Question: I am trying to add controls to a page where previously it was read-only. The environment is:
- - - -
'''
sb.Append(" <td width="75%">"); lc3 = new LiteralControl(sb.ToString()); Controls.Add(lc3); TextBox JDHFTxt = new TextBox(); JDHFTxt.ID = "txtJDHF"; JDHFTxt.Enabled = true; JDHFTxt.Value = ConvertToAllocation(DrACE["SPRAmount"].ToString()); Controls.Add(JDHFTxt); sb = new StringBuilder();
sb.Append("</td>");
'''
'''
sb.Append(" <td class="rowText" width="75%">" + ConvertToAllocation(DrACE["SPRAmount"].ToString()) + "</td>");
'''
'''
sb.Append(" <tr class="row2">");
sb.Append(" <td class="rowTextLeft" width="25%">SPR/JDHF Allotment:</td>");
sb.Append(" <td class="rowText" width="75%">" + ConvertToAllocation(DrACE["SPRAmount"].ToString()) + "</td>");
sb.Append(" </tr>");
'''
- Error 35; 'System.Web.UI.WebControls.TextBox' does not contain a
definition for 'Value' and no extension method 'Value' accepting a
first argument of type 'System.Web.UI.WebControls.TextBox' could be
found (are you missing a using directive or an assembly reference?)- Error 32; The name 'lc3' does not exist in the current context- Error 33; The name 'lc3' does not exist in the current context
'''
using System;
using System.ComponentModel;
using System.Web;
using System.Web.UI;
using System.Web.UI.WebControls;
using System.Web.UI.WebControls.WebParts;
using Microsoft.SharePoint;
using Microsoft.SharePoint.WebControls;
//Data Controls
using System.Runtime.InteropServices;
using System.Data;
using System.Collections.Specialized;
using System.Data.SqlClient;
using IDE_Utility.DBConnection;
using IDE_Utility.ErrorLogging;
using System.Text;
namespace GIK30.ACEAllocation30
{
[ToolboxItemAttribute(false)]
public class ACEAllocation30 : WebPart
{
private bool _error = false;
private string _myProperty = null;
private Label m_lblMsg;
private Button m_NewAllocation_Button;
private HttpResponse Response = HttpContext.Current.Response;
[Personalizable(PersonalizationScope.Shared)]
[WebBrowsable(true)]
[System.ComponentModel.Category("My Property Group")]
[WebDisplayName("MyProperty")]
[WebDescription("Meaningless Property")]
public string MyProperty
{
get
{
if (_myProperty == null)
{
_myProperty = "";
}
return _myProperty;
}
set
{
_myProperty = value;
}
}
public ACEAllocation30()
{
this.ExportMode = WebPartExportMode.All;
}
/// <summary>
/// Create all your controls here for rendering.
/// Try to avoid using the RenderWebPart() method.
/// </summary>
protected override void CreateChildControls()
{
if (!_error)
{
SPSite site = SPContext.Current.Site;
DataSet DsAllocation = new DataSet();
DataView DvAllocation = null;
DataSet DsACE = new DataSet();
DataRow DrACE;
int ACEID = 0;
if (site != null)
{
using (SPWeb web = site.OpenWeb())
{
try
{
int.TryParse(Page.Request["ACEID"], out ACEID);
int UserID = GIK20_CodeLibrary.GetUserID(SPContext.Current.Web);
StringCollection Access = GIK20_CodeLibrary.GetUserAccessForACE(UserID, ACEID);
bool IsACEAdmin = GIK20_CodeLibrary.IsUserACEAdmin(Access);
bool IsContracts = GIK20_CodeLibrary.IsUserAllocationSpecialist(Access);
// Make sure the ACE exists first
Boolean IsACE = false;
SqlParameter sqlParamACEID = new SqlParameter();
sqlParamACEID.ParameterName = "@aceid";
sqlParamACEID.DbType = DbType.Int32;
sqlParamACEID.Value = ACEID;
SqlParameter[] sqlParams = new SqlParameter[]
{
sqlParamACEID
};
try
{
DsACE = DBConnection.GetDataSet("getAceInfo", CommandType.StoredProcedure, sqlParams);
}
catch (Exception ex)
{
HandleException(ex);
IDEErrLogging.LogError(new IDEException("ACE Allocation: Validate ACE: Error on Stored Procedure: getAceInfo", ex), true, false, SPContext.Current.Web);
}
if (DsACE != null)
{
if (DsACE.Tables[0].Rows.Count == 1)
IsACE = true;
}
if (IsACE)
{
base.CreateChildControls();
DrACE = DsACE.Tables[0].Rows[0];
//strSQL = "select * from ACE_Allocation where ACEID = " + ACEID.ToString();
try
{
sqlParamACEID = new SqlParameter();
sqlParamACEID.ParameterName = "@aceid";
sqlParamACEID.DbType = DbType.Int32;
sqlParamACEID.Value = ACEID;
sqlParams = new SqlParameter[]
{
sqlParamACEID
};
DsAllocation = DBConnection.GetDataSet("getACeAllocation", CommandType.StoredProcedure, sqlParams);
DvAllocation = DsAllocation.Tables[0].DefaultView;
DvAllocation.Sort = "FY, AllocationType";
}
catch (Exception ex)
{
HandleException(ex);
IDEErrLogging.LogError(new IDEException("ACE Allocation: Error on ACE Allocation Stored Procedure: getACeAllocation", ex), true, false, SPContext.Current.Web);
}
// Check to see if edit controls are enabled
Boolean enableStatus = false;
if (IsACEAdmin || IsContracts)
enableStatus = true;
//enableStatus = GIK20_CodeLibrary.CheckUserInGroup(myWeb, statusArray);
string AllocationAvail = "No";
if (DrACE["AllocationAVailable"].Equals(true))
{
AllocationAvail = "Yes";
}
StringBuilder sb = new StringBuilder();
sb.Append("<div class="border" style="width:700px">");
sb.Append(" <div class="partTitle" >");
sb.Append(" <table cellspacing="0" cellpadding="0" height="25px" width="100%">");
sb.Append(" <tr>");
sb.Append(" <td class="partTitleText">ACE ALLOCATION</td>");
sb.Append(" </tr>");
sb.Append(" </table>");
sb.Append(" </div>");
sb.Append(" <div class="columnHeader">");
sb.Append(" <table cellspacing="0" cellpadding="0" height="25px" width="100%">");
sb.Append(" <tr>");
sb.Append(" <td class="columnHeaderText" style="margin-top:5px;">Allocation Information</td>");
sb.Append(" </tr>");
sb.Append(" </table>");
sb.Append(" </div>");
sb.Append(" <div class="rows">");
sb.Append(" <table cellspacing="0" cellpadding="0" width="100%">");
sb.Append(" <tr class="row1">");
sb.Append(" <td class="rowTextLeft" width="25%">Allocation Available:</td>");
sb.Append(" <td class="rowText" width="75%">" + AllocationAvail + "</td>");
sb.Append(" </tr>");
sb.Append(" <tr class="row2">");
sb.Append(" <td class="rowTextLeft" width="25%">SPR/JDHF Allotment:</td>");
sb.Append(" <td class="rowText" width="75%">" + ConvertToAllocation(DrACE["SPRAmount"].ToString()) + "</td>");
sb.Append(" </tr>");
sb.Append(" <tr class="row1">");
sb.Append(" <td class="rowTextLeft" width="25%">SPR Source:</td>");
sb.Append(" <td class="rowText" width="75%">" + DrACE["SPRSource"] + "</td>");
sb.Append(" </tr>");
//sb.Append(" <tr class="row2">");
//sb.Append(" <td class="rowTextLeft" width="25%">TEV:</td>");
//sb.Append(" <td class="rowText" width="75%">" + ConvertToAllocation(DrACE["EstVal"].ToString()) + "</td>"); //); + DrACE["SPRSource"] + "</td>");
//sb.Append(" </tr>");
sb.Append(" <tr class="row2">");
sb.Append(" <td class="rowTextLeft" width="25%">Allocation Comments:</td>");
sb.Append(" <td class="rowText" width="75%">" + DrACE["AllocationComments"] + "</td>");
sb.Append(" </tr>");
sb.Append(" </table>");
sb.Append(" </div>");
sb.Append(" <div class="columnHeader">");
sb.Append(" <table cellspacing="0" cellpadding="0" height="25px" width="100%">");
sb.Append(" <tr>");
sb.Append(" <td class="rowTextTitle" width="21%">Type</td>");
sb.Append(" <td class="rowTextTitle" width="20%">Source</td>");
sb.Append(" <td class="rowTextTitle" width="20%">FY</td>");
sb.Append(" <td class="rowTextTitle" width="20%">$ Amount</td>");
sb.Append(" <td width="19%"></td>");
sb.Append(" </tr>");
sb.Append(" </table>");
sb.Append(" </div>");
sb.Append(" <div class="rows">");
sb.Append(" <table cellspacing="0" cellpadding="0" width="100%">");
if (DvAllocation != null)
{
Boolean row1 = true;
int i = 1;
LiteralControl lc2 = new LiteralControl();
foreach (DataRowView DvAllocationRow in DvAllocation)
{
if (row1)
{
sb.Append(" <tr class="row1">");
row1 = false;
}
else
{
sb.Append(" <tr class="row2">");
row1 = true;
}
sb.Append(" <td class="rowText" width="21%">" + DvAllocationRow["AllocationType"].ToString() + "</td>");
sb.Append(" <td class="rowText" width="20%">" + DvAllocationRow["AllocationSourceName"].ToString() + "</td>");
sb.Append(" <td class="rowText" width="20%">" + DvAllocationRow["FYTxt"].ToString() + "</td>");
sb.Append(" <td class="rowText" width="20%">" + ConvertToAllocation(DvAllocationRow["Amount"].ToString()) + "</td>");
string querystring = "?ACEID=" + DvAllocationRow["ACEID"].ToString() + "&ACEAllocationID=" + DvAllocationRow["ACE_AllocationID"].ToString();
if (enableStatus)
{
m_NewAllocation_Button = new Button();
m_NewAllocation_Button.Text = "Edit Allocation";
//m_NewAllocation_Button.Style = "font-size:8pt;font-family:Verdana,sans-serif";
//m_NewAllocation_Button.Width = 80;
//m_NewAllocation_Button.Height = 21;
m_NewAllocation_Button.CssClass = "plainButton";
m_NewAllocation_Button.ID = "NewAllocationButton" + i;
m_NewAllocation_Button.Attributes.Add("OnClick", "window.open('../_layouts/GIK30/EditAllocation.aspx" + querystring + "');");
//string[] statusArray = new string[] { "Owner", "SiteAdmin" };
m_NewAllocation_Button.Enabled = enableStatus;
//m_NewAllocation_Button.Visible = enableStatus;
sb.Append(" <td width="19%" align="right" style="padding-right:20px">");
lc2 = new LiteralControl(sb.ToString());
Controls.Add(lc2);
Controls.Add(m_NewAllocation_Button);
sb = new StringBuilder();
sb.Append("</td>");
}
else
sb.Append(" <td width="19%"></td>");
//sb.Append(" <td width="19%"><input TYPE="button" VALUE="Edit Allocation" style="font-size:8pt;font-family:Verdana,sans-serif" />");
sb.Append(" </td>");
sb.Append(" </tr>");
i++;
}
}
else
{
sb.Append(" <tr class="row1"><td class="rowText" width="100%">Error Reading from Database</td></tr>");
}
sb.Append(" </table>");
sb.Append(" </div>");
sb.Append(" <table cellspacing="0" cellpadding="0" style="margin-left:9px; margin-top:1px; margin-right:9px">");
sb.Append(" <tr class="total">");
sb.Append(" <td width="555px" style="vertical-align:middle">EV on Allotment: " + ConvertToAllocation(DrACE["EstVa"].ToString()) + "</td>");
sb.Append(" <td align="right" style="padding-right:5px">");
LiteralControl lc = new LiteralControl(sb.ToString());
Controls.Add(lc);
m_NewAllocation_Button = new Button();
m_NewAllocation_Button.Text = "Add New Allocation";
//m_NewAllocation_Button.Style = "font-size:8pt;font-family:Verdana,sans-serif";
//m_NewAllocation_Button.Width = 80;
//m_NewAllocation_Button.Height = 21;
m_NewAllocation_Button.CssClass = "plainButton";
m_NewAllocation_Button.ID = "NewAllocationButton";
m_NewAllocation_Button.Attributes.Add("OnClick", "window.open('../_layouts/GIK30/EditAllocation.aspx?ACEID=" + ACEID + "');");
//string[] statusArray = new string[] { "Owner", "SiteAdmin" };
m_NewAllocation_Button.Enabled = enableStatus;
//m_NewAllocation_Button.Visible = enableStatus;
Controls.Add(m_NewAllocation_Button);
sb = new StringBuilder();
sb.Append("</td>");
sb.Append(" </tr>");
sb.Append(" </table>");
sb.Append("</div>");
lc = new LiteralControl(sb.ToString());
Controls.Add(lc);
}
}
catch (Exception ex)
{
HandleException(ex);
IDEErrLogging.LogError(new IDEException("ACE Allocation: Error on ACE: " + ACEID.ToString(), ex), true, false, SPContext.Current.Web);
}
}
}
}
}
/// <summary>
/// Ensures that the CreateChildControls() is called before events.
/// Use CreateChildControls() to create your controls.
/// </summary>
/// <param name="e"></param>
protected override void OnLoad(EventArgs e)
{
if (!_error)
{
try
{
base.OnLoad(e);
this.EnsureChildControls();
// Your code here...
}
catch (Exception ex)
{
HandleException(ex);
}
}
}
/// <summary>
/// Clear all child controls and add an error message for display.
/// </summary>
/// <param name="ex"></param>
private void HandleException(Exception ex)
{
this._error = true;
this.Controls.Clear();
this.Controls.Add(new LiteralControl(ex.Message));
}
protected void m_NewAllocation_Button_Click(object sender, EventArgs e)
{
Page.Response.Redirect("EditAllocation.aspx?ACEID=" + Page.Request["ACEID"]);
}
private string ConvertToAllocation(string stramount)
{
// Convert the real number to a $ format
double amount = 0.0;
if (!String.IsNullOrEmpty(stramount))
amount = Convert.ToDouble(stramount);
return string.Format("{0:C}", amount);
}
}
}
'''

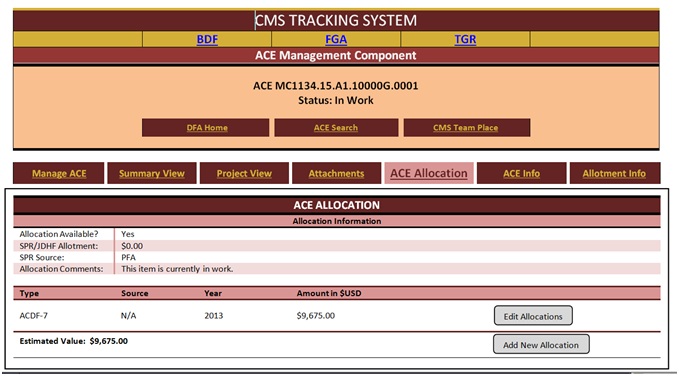
Answer: The issue was that I had not added my literal control before utilizing it. I added it just prior to building the table with the fields and controls:
'''
LiteralControl lc3 = new LiteralControl();
'''